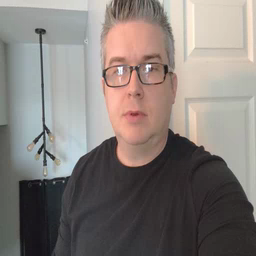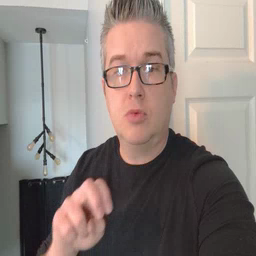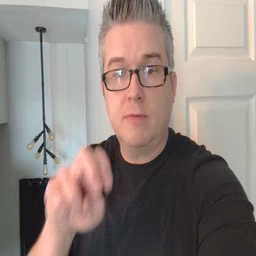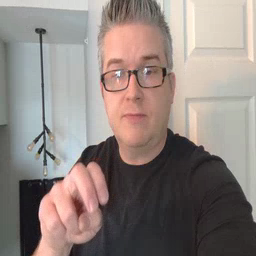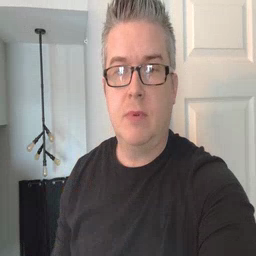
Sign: ride